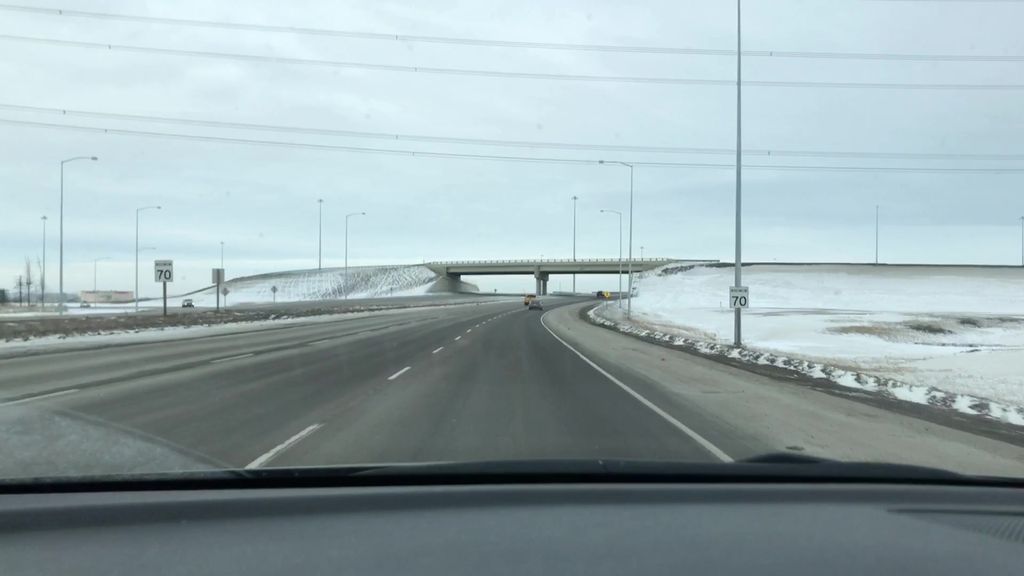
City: edmonton